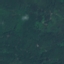
Land use / land cover class: Forest